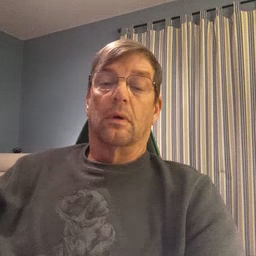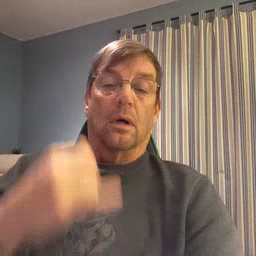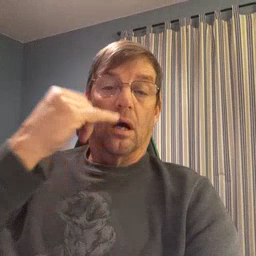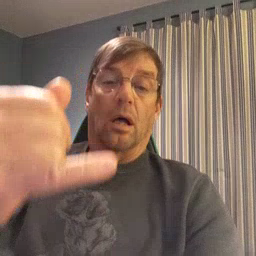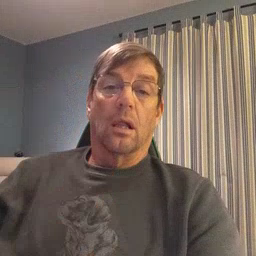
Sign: callonphone